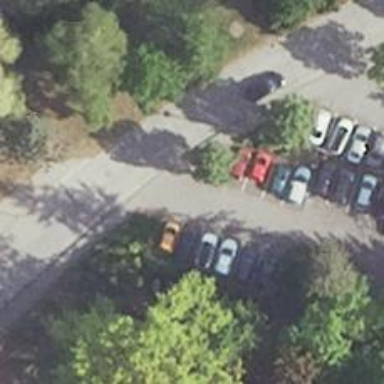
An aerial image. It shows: Parking aisle designated as service road.